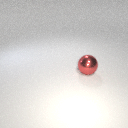
large red metal sphere